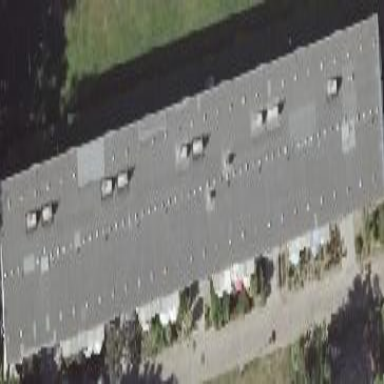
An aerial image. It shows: Building with apartments and flat roof.